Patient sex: F
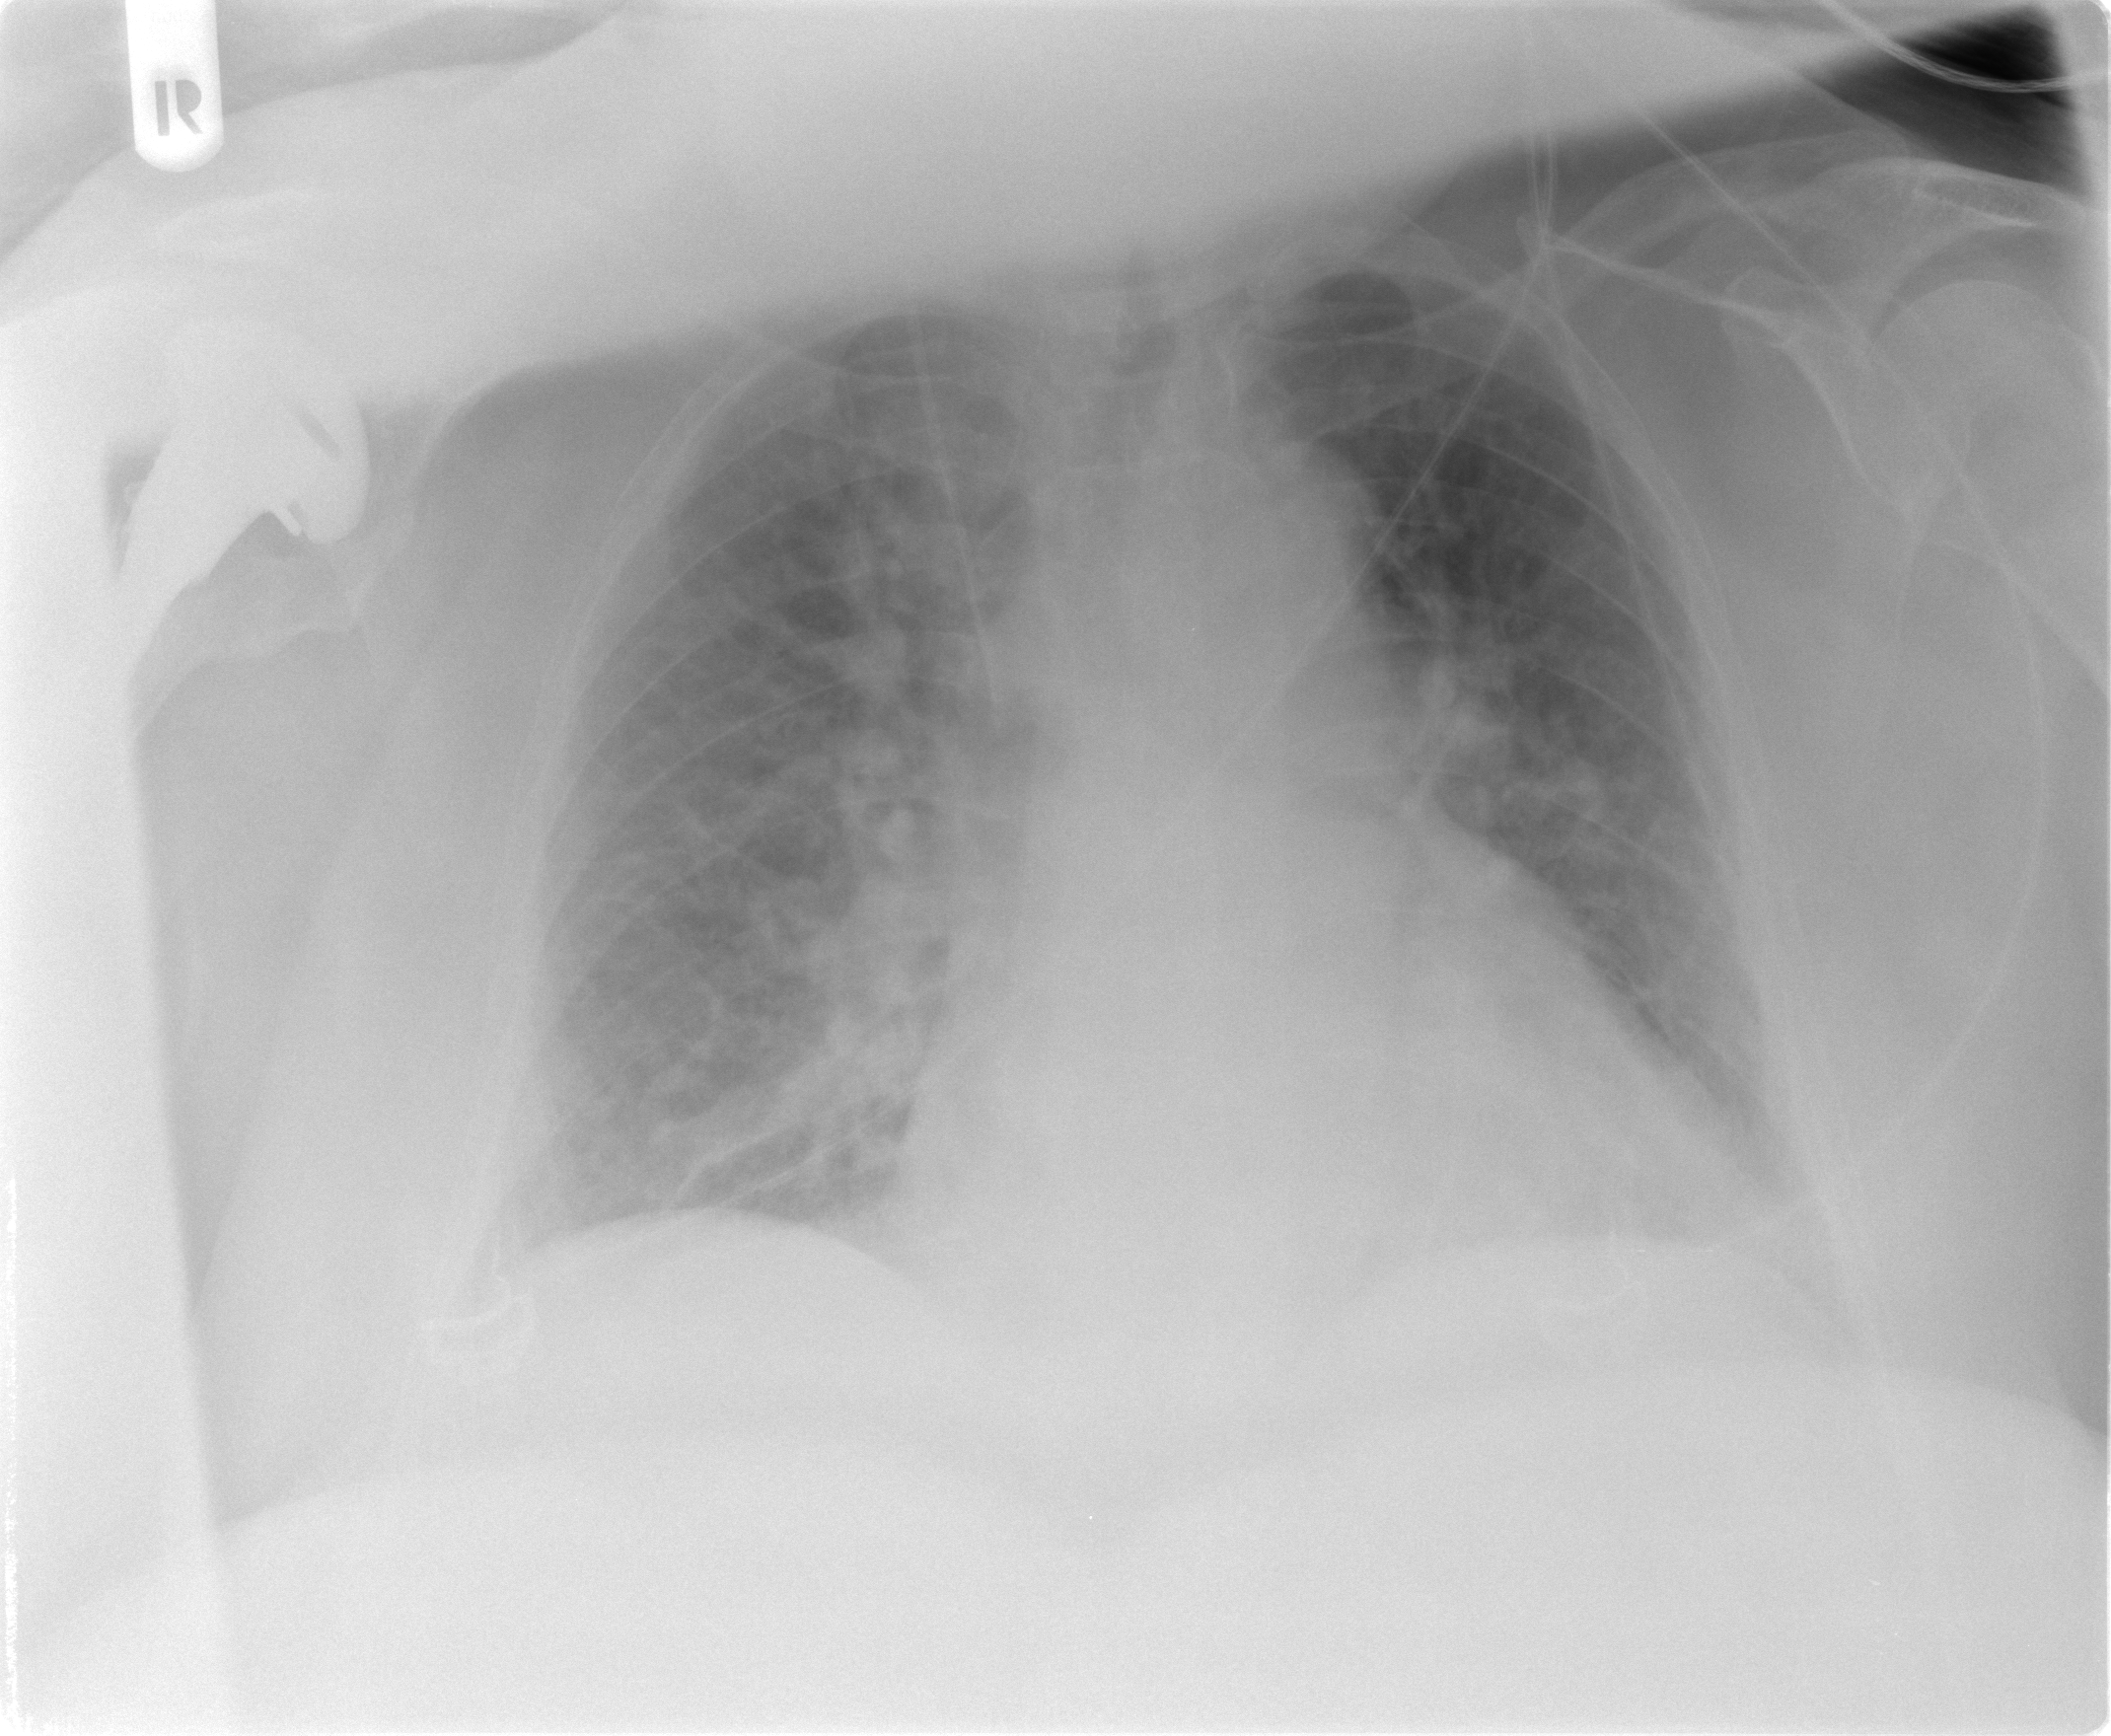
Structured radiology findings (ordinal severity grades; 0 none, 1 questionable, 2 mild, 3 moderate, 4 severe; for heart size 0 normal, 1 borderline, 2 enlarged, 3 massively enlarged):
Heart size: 2
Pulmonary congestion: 2
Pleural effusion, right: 2
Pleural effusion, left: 1
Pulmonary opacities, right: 0
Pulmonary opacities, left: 0
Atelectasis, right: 0
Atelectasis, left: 0